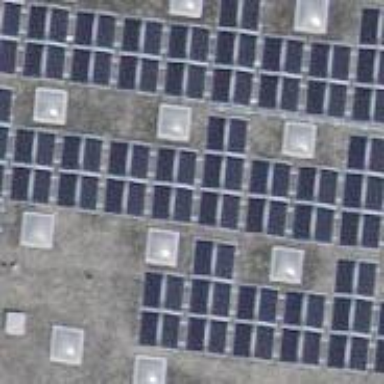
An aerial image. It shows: Solar power generator utilizing photovoltaic technology with solar photovoltaic panels.